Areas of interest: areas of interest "Muxingyuan"
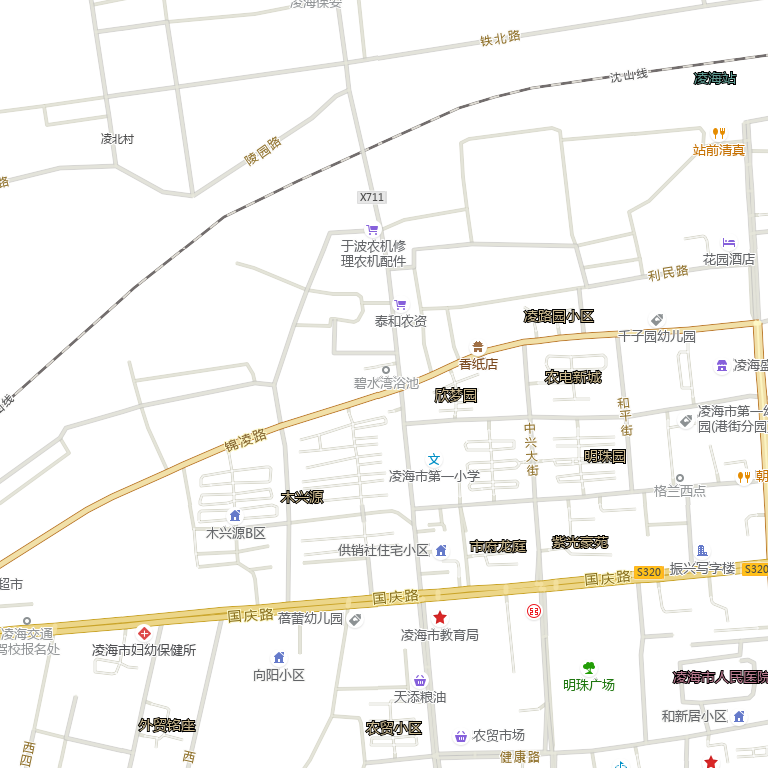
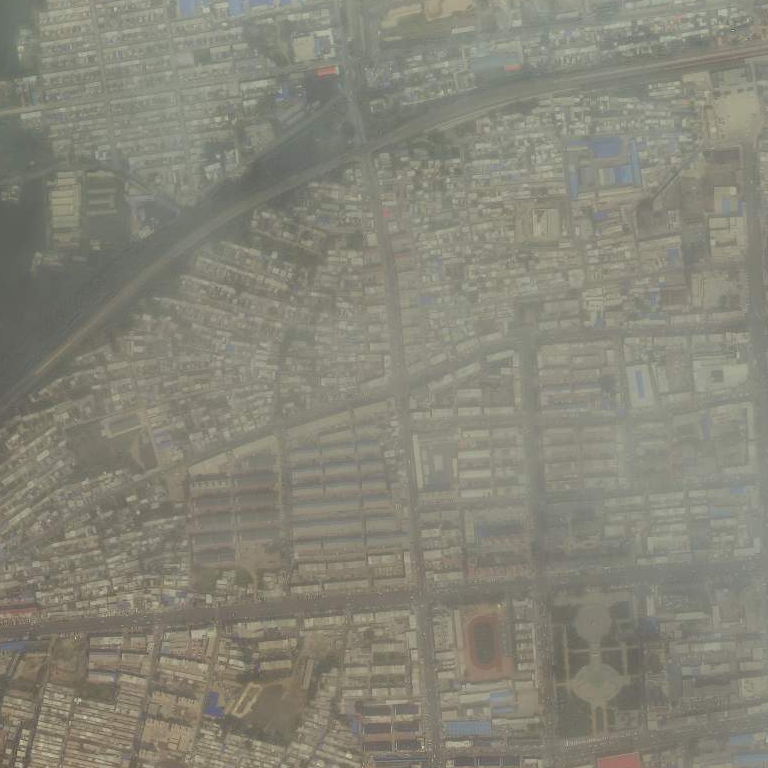